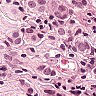
Metastatic tissue present: yes